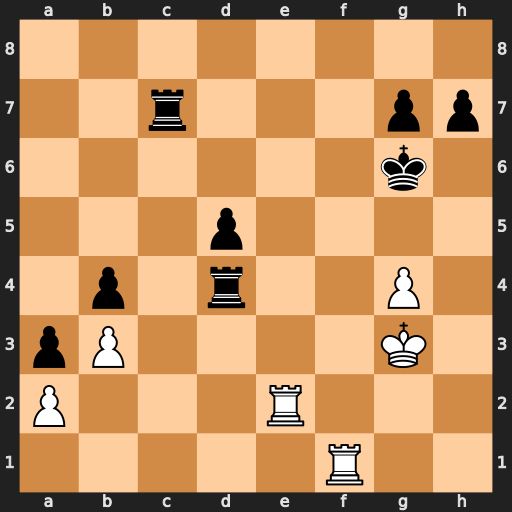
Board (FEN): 8/2r3pp/6k1/3p4/1p1r2P1/pP4K1/P3R3/5R2
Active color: w
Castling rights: -
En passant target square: -
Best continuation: Re6+ Kg5 Rf5#